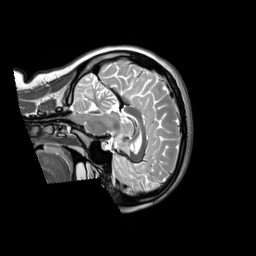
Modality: T2w
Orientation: sagittal
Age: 59
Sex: female
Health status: ill
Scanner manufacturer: siemens
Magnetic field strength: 3 T
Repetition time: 2.8 s
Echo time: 0.326 s